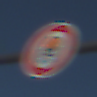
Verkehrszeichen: VerbotFahrzeugeWassergefaehrdenderLadung
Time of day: MorningAfternoon
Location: Outdoor (Nature)
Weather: Clear
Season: Autumn
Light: Natural